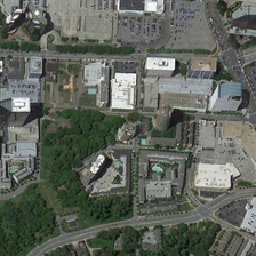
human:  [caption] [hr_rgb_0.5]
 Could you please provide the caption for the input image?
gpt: Different cars are driving on the road.

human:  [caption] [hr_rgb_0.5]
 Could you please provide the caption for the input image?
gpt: All kinds of cars are driving on the road.

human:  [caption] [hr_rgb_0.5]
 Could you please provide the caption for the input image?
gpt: Many cars are driving on the road.

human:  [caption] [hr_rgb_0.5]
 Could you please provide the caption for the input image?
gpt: All kinds of cars on the road.

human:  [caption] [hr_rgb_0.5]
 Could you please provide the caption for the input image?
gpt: Many cars are driving on the road.